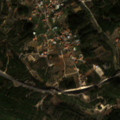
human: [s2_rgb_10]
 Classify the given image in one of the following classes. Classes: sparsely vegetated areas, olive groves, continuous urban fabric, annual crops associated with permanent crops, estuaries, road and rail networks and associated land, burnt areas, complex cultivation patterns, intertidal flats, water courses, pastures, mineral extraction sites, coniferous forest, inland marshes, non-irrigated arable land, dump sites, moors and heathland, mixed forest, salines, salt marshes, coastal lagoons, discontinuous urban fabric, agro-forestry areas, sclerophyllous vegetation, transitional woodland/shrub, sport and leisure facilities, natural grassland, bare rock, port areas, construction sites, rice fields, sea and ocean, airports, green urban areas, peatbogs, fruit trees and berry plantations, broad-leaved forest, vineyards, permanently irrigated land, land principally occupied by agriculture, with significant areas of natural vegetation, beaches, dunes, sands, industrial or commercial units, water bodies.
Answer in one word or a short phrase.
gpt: discontinuous urban fabric, olive groves, annual crops associated with permanent crops, land principally occupied by agriculture, with significant areas of natural vegetation, mixed forest, sclerophyllous vegetation